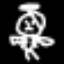
Label: angel